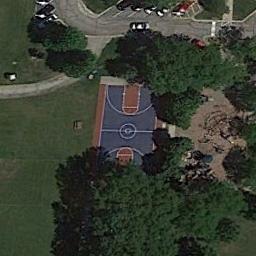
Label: basketball_court